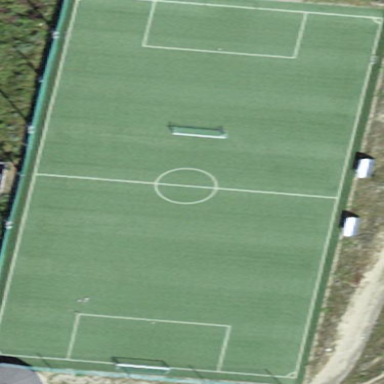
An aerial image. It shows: Soccer pitch for leisure land activities.